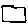
Label: square